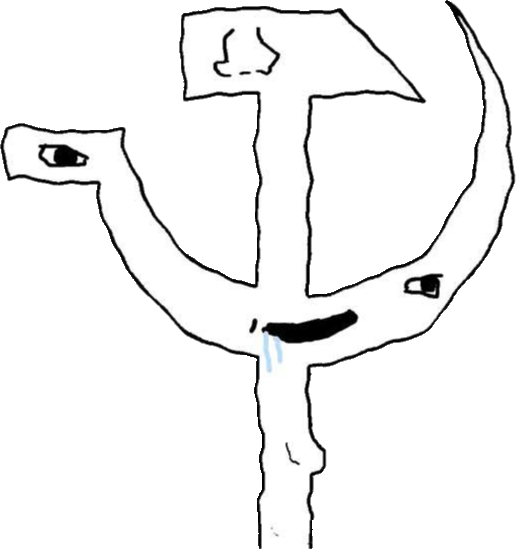
Label: 5_Brainlet